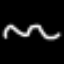
Label: squiggle